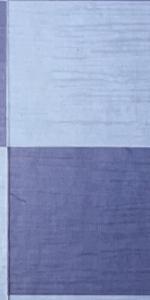
Label: Empty